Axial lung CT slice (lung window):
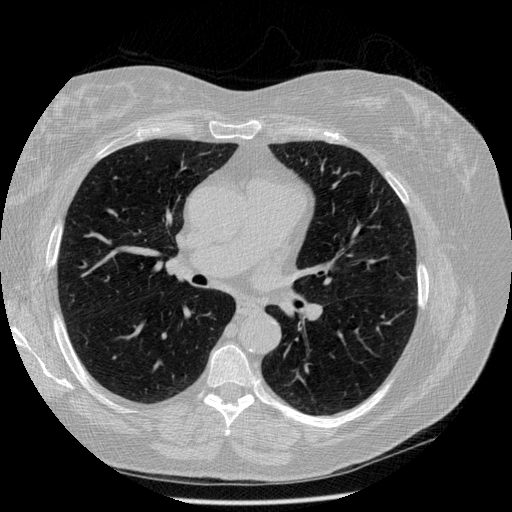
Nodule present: no